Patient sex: M
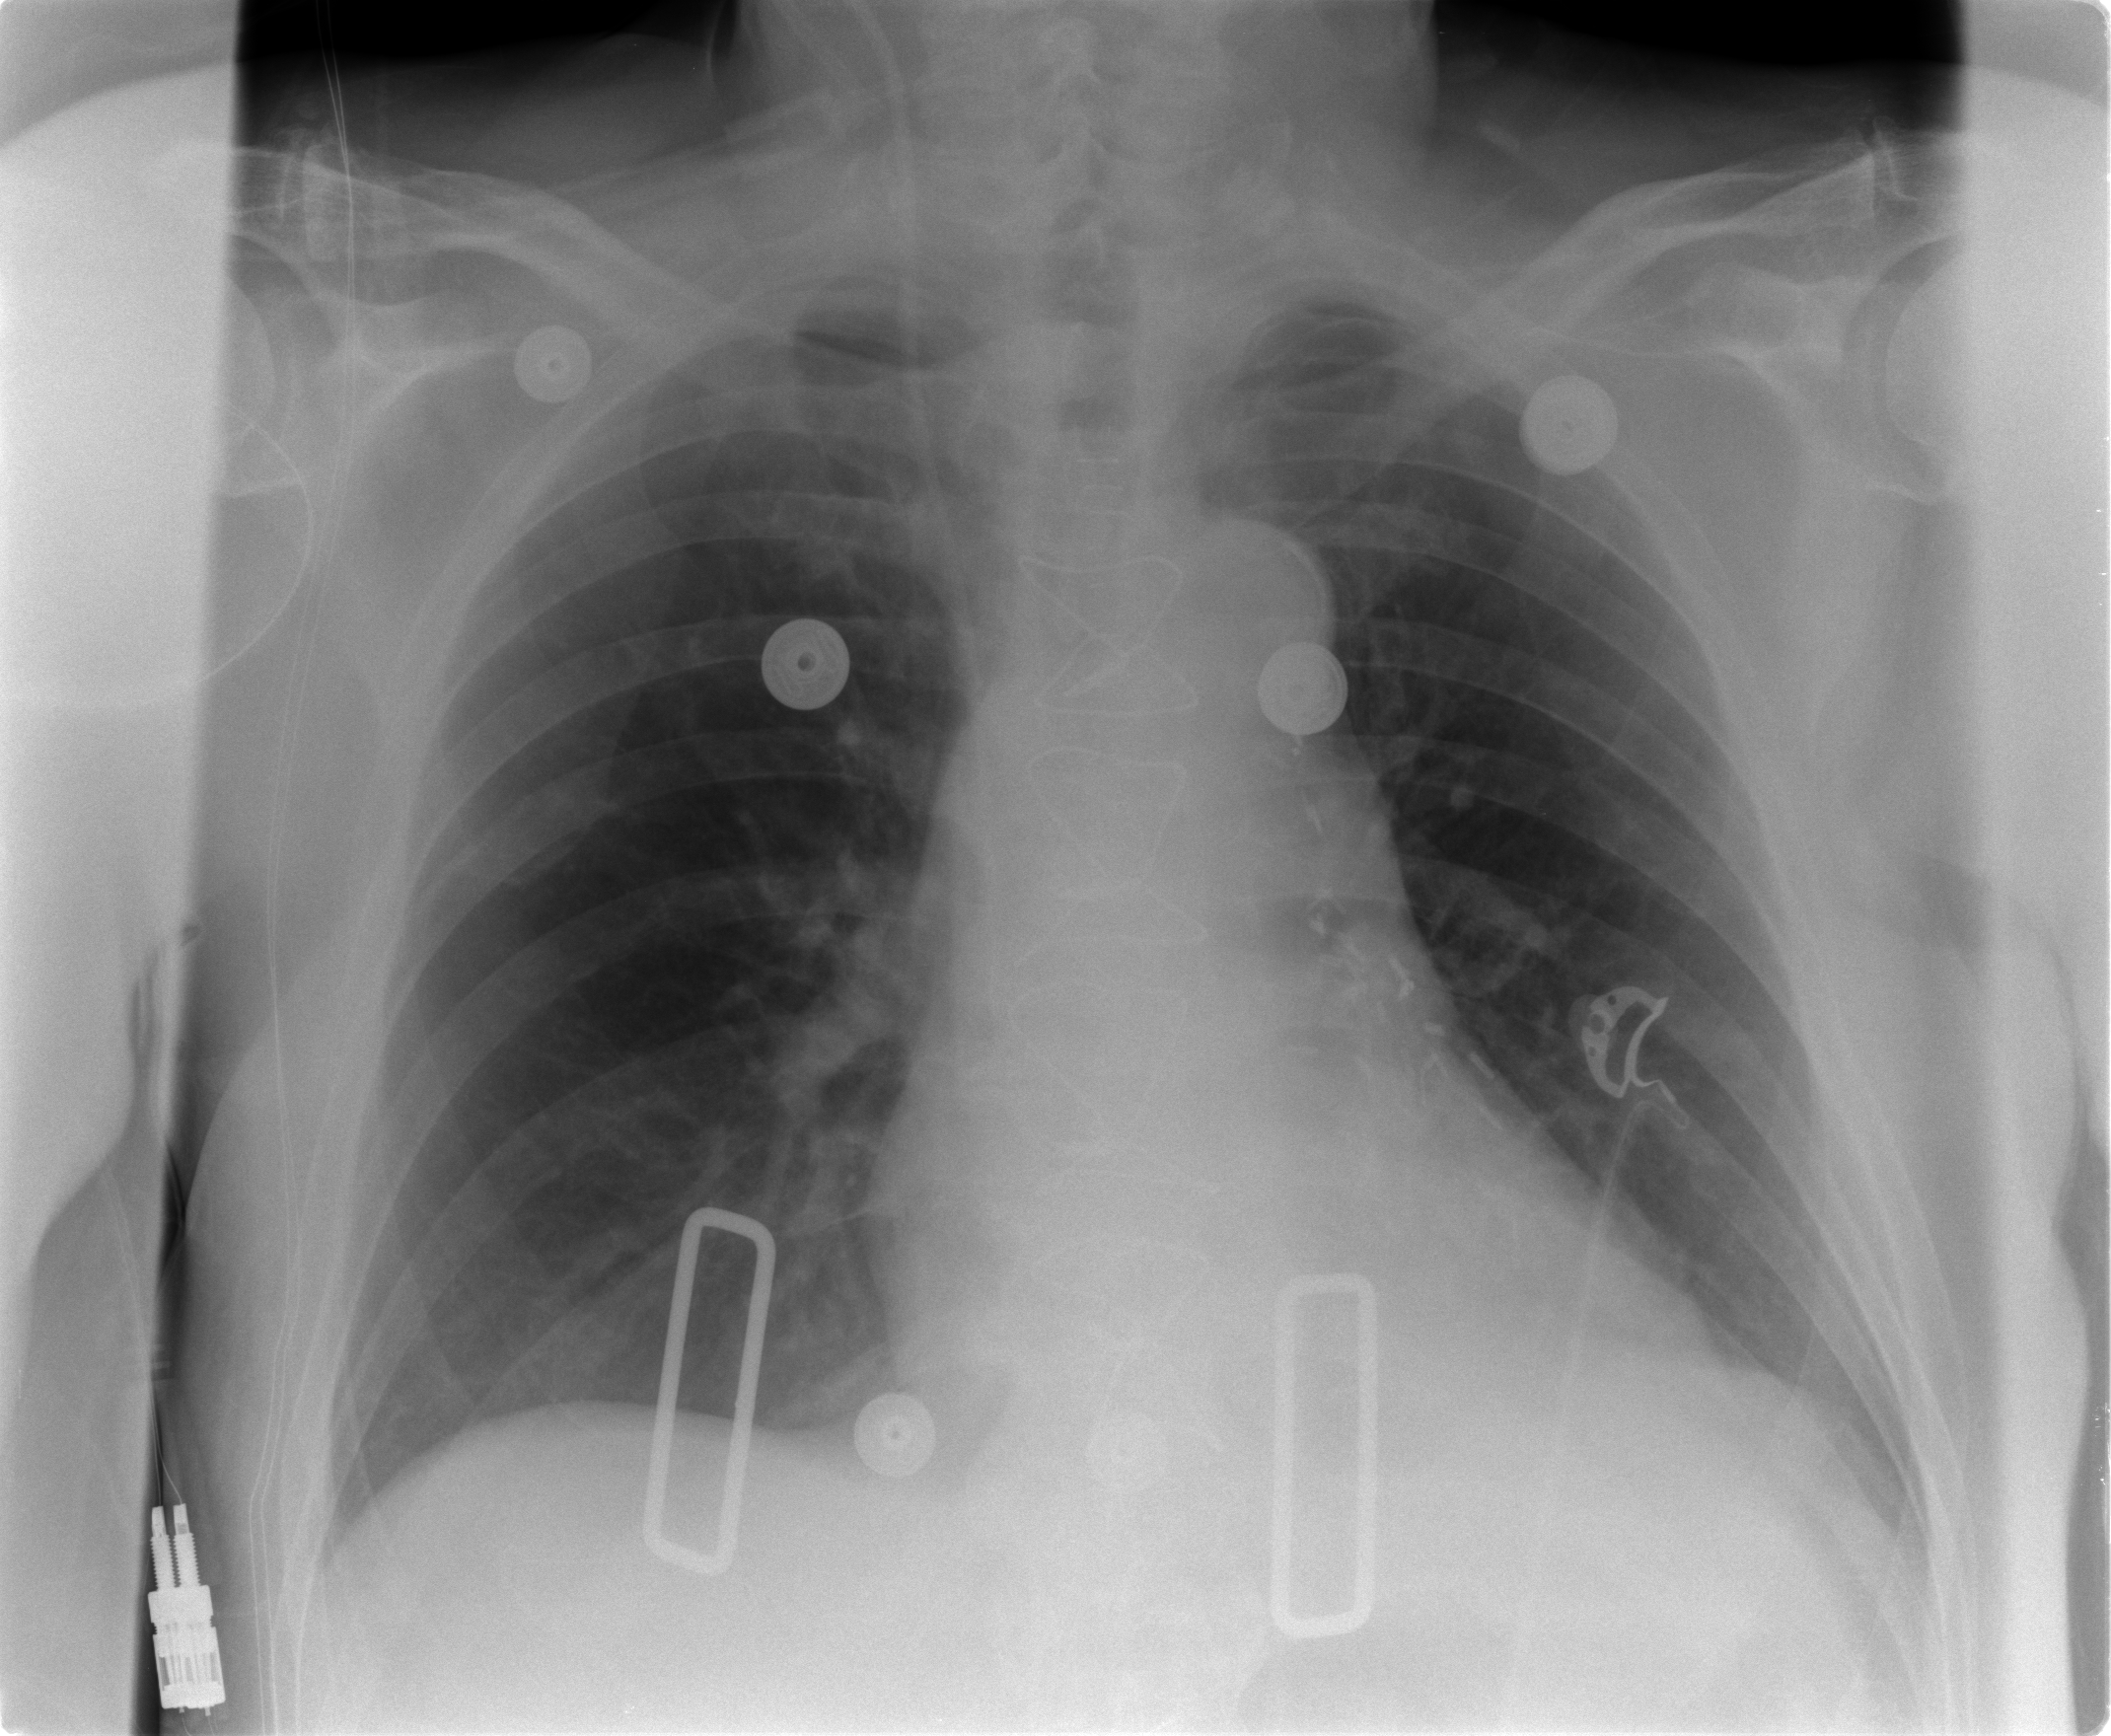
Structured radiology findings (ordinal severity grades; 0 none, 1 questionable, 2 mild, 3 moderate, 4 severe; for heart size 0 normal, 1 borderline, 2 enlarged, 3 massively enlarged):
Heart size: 0
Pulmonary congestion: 2
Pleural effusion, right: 1
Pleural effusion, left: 2
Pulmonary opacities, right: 0
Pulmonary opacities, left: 0
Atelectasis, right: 2
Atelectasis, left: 2